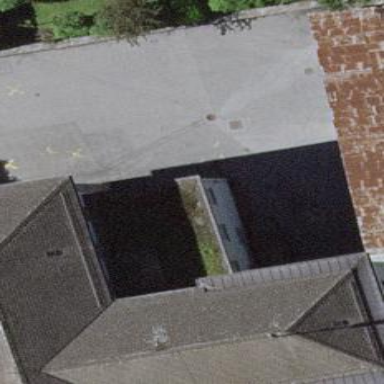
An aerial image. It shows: Civic building.